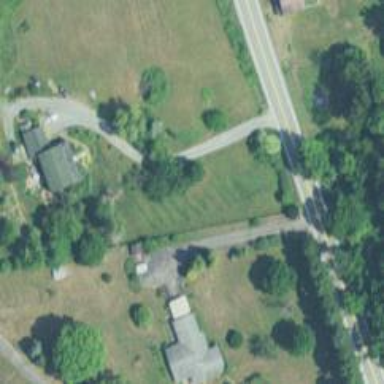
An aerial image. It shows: Driveway.